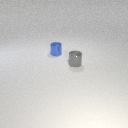
small blue metal cylinder behind small gray metal cylinder